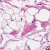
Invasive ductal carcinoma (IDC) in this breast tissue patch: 0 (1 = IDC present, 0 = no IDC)